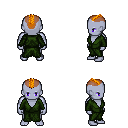
a pixel art fantasy rpg character, male body template, dark elf, purple skin, green robe, magenta pants, dark blonde short mohawk hairstyle, four views (front, back, left, right), 2x2 character sprite sheet, small pixel art, hard edges, no anti-aliasing